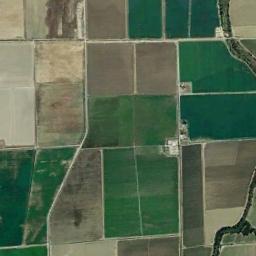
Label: rectangular_farmland